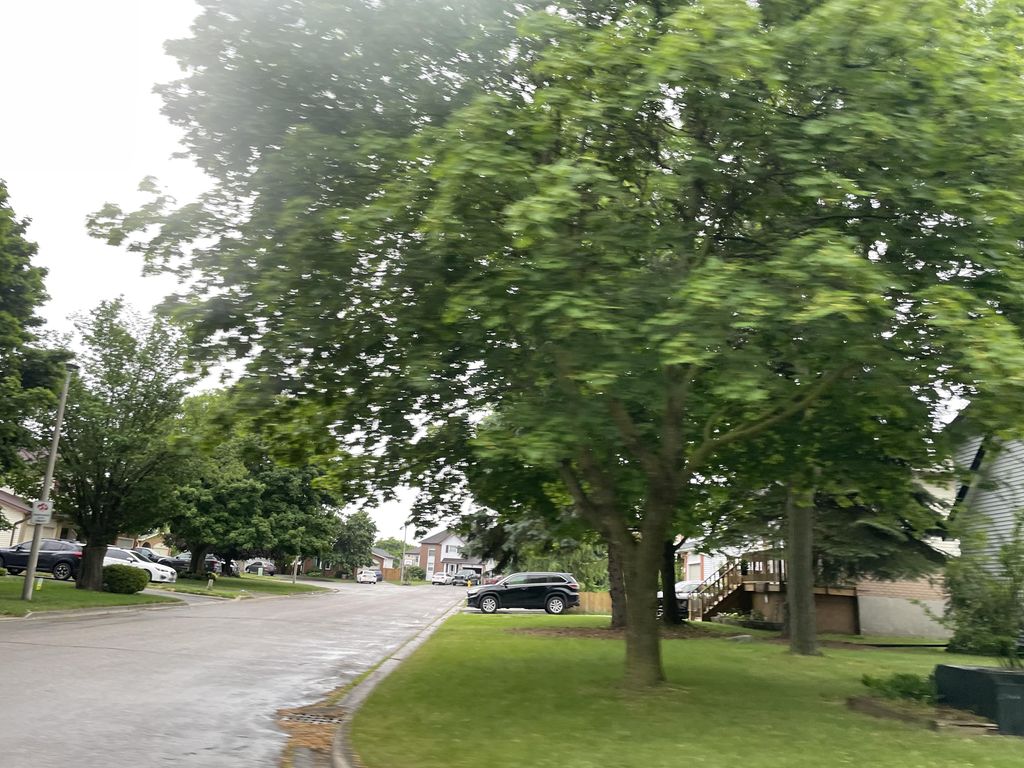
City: kitchener-waterloo